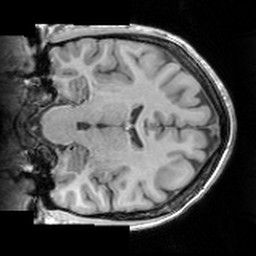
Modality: T1w
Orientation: coronal
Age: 32
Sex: female
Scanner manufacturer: siemens
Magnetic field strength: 3 T
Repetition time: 1.63 s
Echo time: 0.00311 s